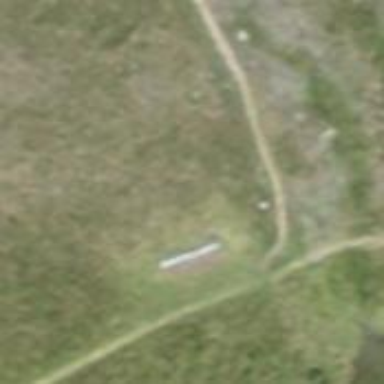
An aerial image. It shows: Bench.